Question: # Reference the picture for easier understanding of the case.
.
I'm making a 3D game and want to be able to move the board up and rotate it on the Z axis using a single finger. If the finger is slid up - the board goes up. If the finger is slid left or right, the board tilts left or right.
The whole point is so that the board brings the ball that sits on top of it upwards, and when the board is tilted/rotated to the side, the ball starts sliding and falling off to the side.
What I've tried so far:
- - - -
I've tried some more variants, unfortunately I can't recall them right now and none of what I have already tried works.
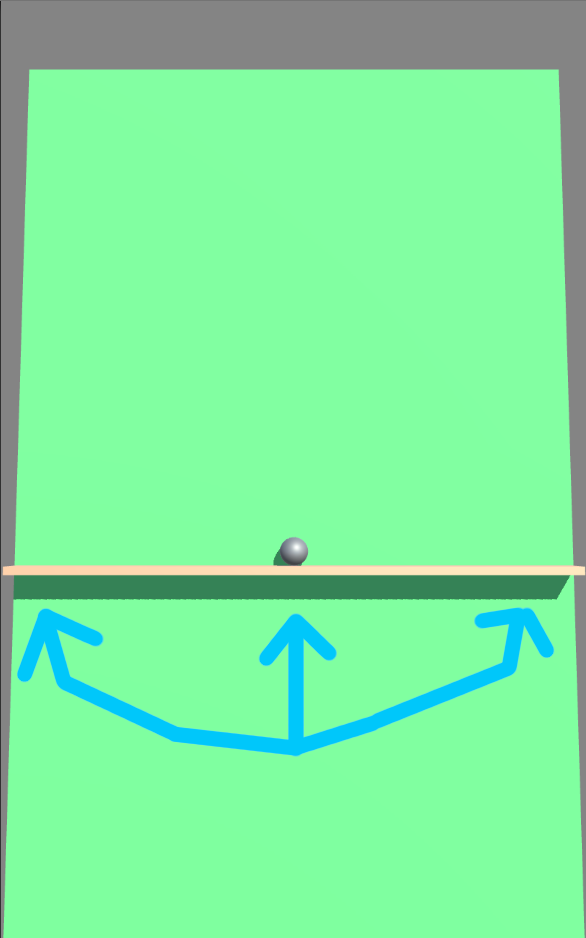
Answer: I figured it out. I added a image(UI) game object to an empty game object so it can move from 0 on the X and 0 on the Y axis. Added 3 transforms - 1 tilted to the left, 1 tilted to the right and 1 in the middle of the top of the screen to serve as guides in the game and then disabled them so they don't show up in the actual game. Attached a script to my Image UI gameobject and assigned the necessary transforms in the inspector and voila, it works.
'''
using UnityEngine;
using UnityEngine.EventSystems;
public class MoveStick : MonoBehaviour, IDragHandler, IEndDragHandler {
public Transform leftTarget;
public Transform rightTarget;
public float rotateSpeed;
[Space]
Vector2 joyStartPosition;
public Transform stick;
public Transform topTarget;
public float speed;
bool goingUp;
void Start()
{
joyStartPosition = transform.position;
goingUp = false;
}
public void OnDrag(PointerEventData eventData)
{
transform.position = eventData.position;
if (transform.localPosition.y > 80f || transform.localPosition.x > 50 || transform.localPosition.x < -50)
{
goingUp = true;
var step = speed * Time.deltaTime;
stick.position = Vector3.MoveTowards(stick.position, topTarget.position, step);
Debug.Log("Going up: " + goingUp);
}
else if (transform.localPosition.y < 80f)
{
goingUp = false;
Debug.Log("Going up: " + goingUp);
}
if (transform.localPosition.x > 80 && transform.localPosition.y > 80)
{
stick.rotation = Quaternion.RotateTowards(stick.rotation, rightTarget.rotation, rotateSpeed * Time.deltaTime);
}
else if (transform.localPosition.x < -80 && transform.localPosition.y > 80)
{
stick.rotation = Quaternion.RotateTowards(stick.rotation, leftTarget.rotation, rotateSpeed * Time.deltaTime);
}
}
public void OnEndDrag(PointerEventData eventData)
{
transform.position = joyStartPosition;
eventData.position = joyStartPosition;
Debug.Log("Joystick is not moving");
goingUp = false;
}
}
'''
There is still a lot to smooth and improve, however as a base code it works fine.